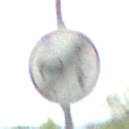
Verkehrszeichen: EndeVerbotUeberholenEinspurigeFahrzeuge
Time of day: Midday
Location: Outdoor (RoadRail)
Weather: PartlyCloudy
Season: NotSpecified
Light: Natural